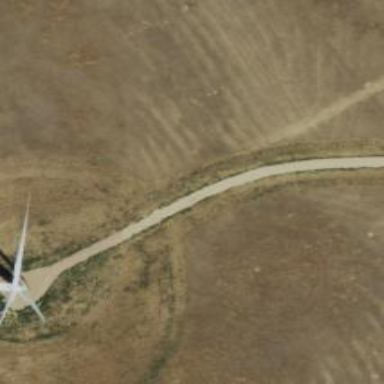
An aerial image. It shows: Road leading to wind farm area designated for service vehicles.